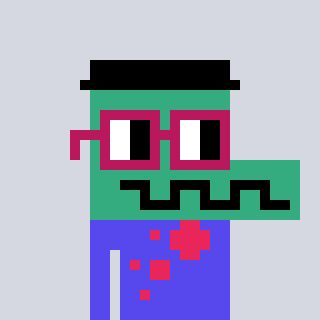
a pixel art character with square dark red glasses, a crocodile-shaped head and a computerblue-colored body on a cool background